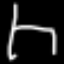
Label: chair